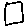
Label: square